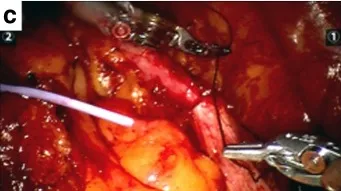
(a-d) The images of robot-assisted laparoscopic AVF repair.
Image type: medical_photograph (other_medical_photograph)